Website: apple
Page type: billing-address
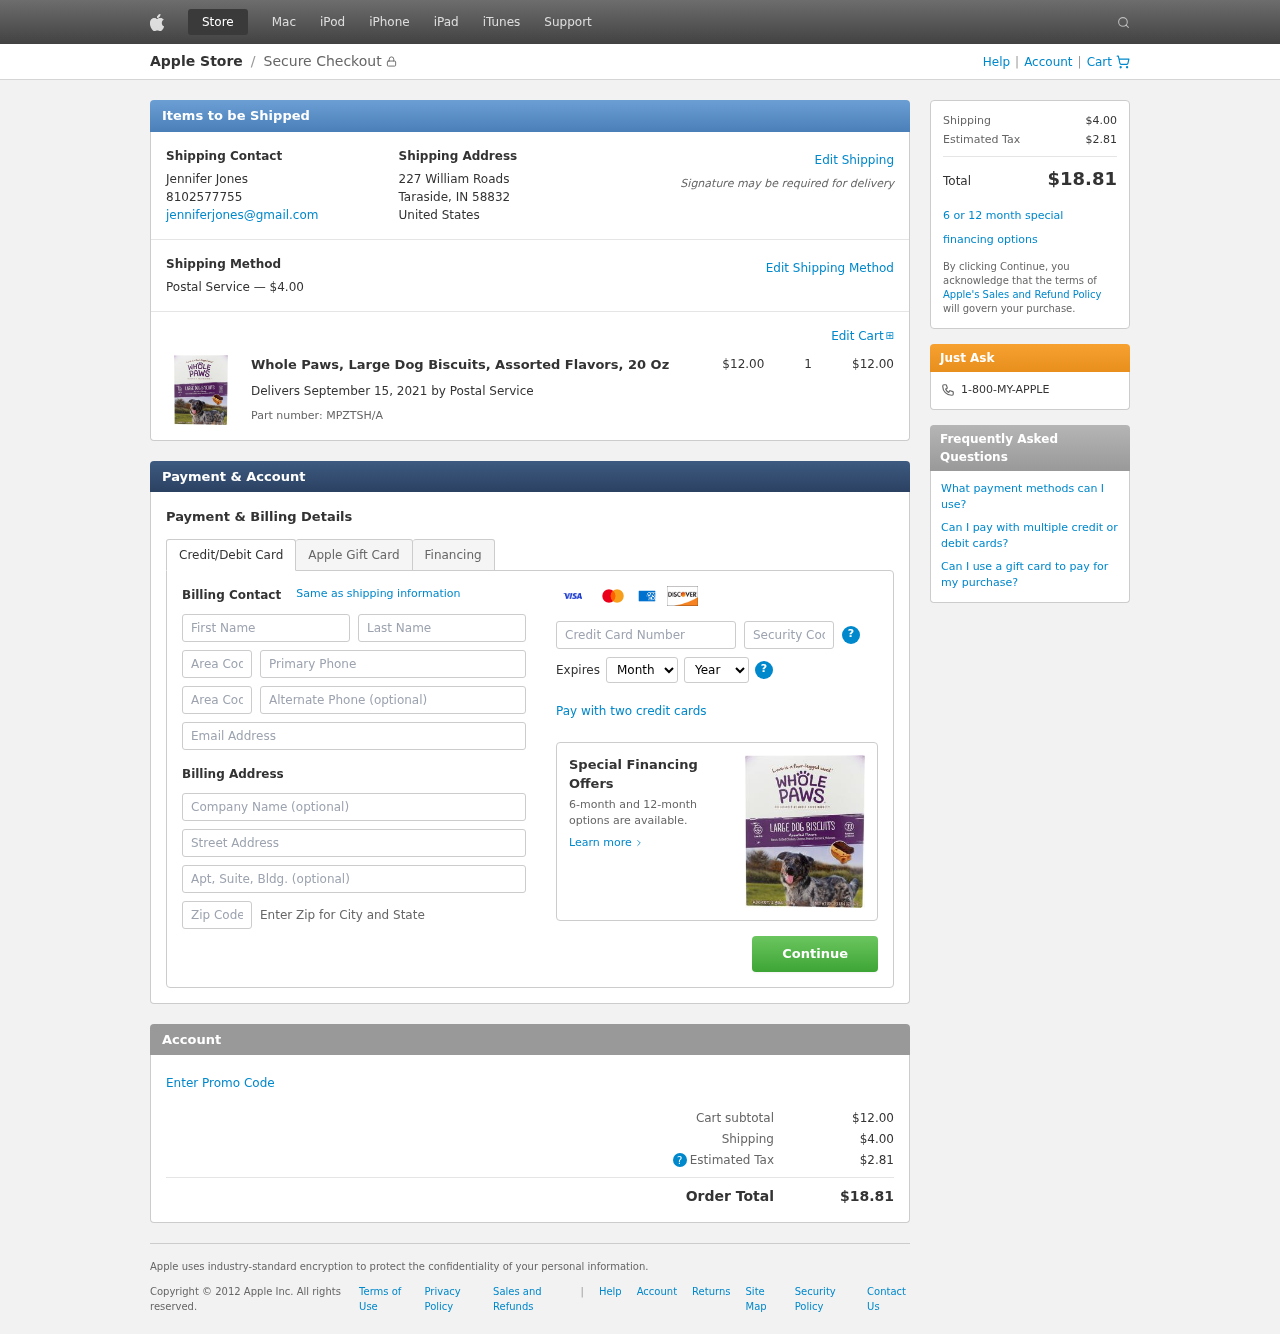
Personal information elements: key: PII_CARD_CVV
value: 934
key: PII_CARD_EXPIRY_MONTH
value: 07
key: PII_CARD_EXPIRY_YEAR
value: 26
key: PII_CARD_NUMBER
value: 4624 4256 0163 7967
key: PII_CITY_STATE_ZIP
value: Taraside, IN 58832
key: PII_COMPANY
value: Hunter, Shaw and Rangel
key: PII_COUNTRY
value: United States
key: PII_EMAIL
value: jenniferjones@gmail.com
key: PII_FIRSTNAME
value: Jennifer
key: PII_FULLNAME
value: Jennifer Jones
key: PII_LASTNAME
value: Jones
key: PII_PHONE
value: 8102577755
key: PII_PHONE_AREA
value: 810
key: PII_STREET
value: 227 William Roads
Product elements: key: PRODUCT1_NAME
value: Whole Paws, Large Dog Biscuits, Assorted Flavors, 20 Oz
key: PRODUCT1_PRICE
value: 12
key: PRODUCT1_QUANTITY
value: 1
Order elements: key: ORDER_SHIPPING_COST
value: $4.00
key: ORDER_SUBTOTAL
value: $12.00
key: ORDER_DELIVERY_DATE
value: September 15, 2021
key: ORDER_PART_NUMBER
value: MPZTSH/A
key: ORDER_TAX
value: $2.81
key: ORDER_TOTAL
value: $18.81